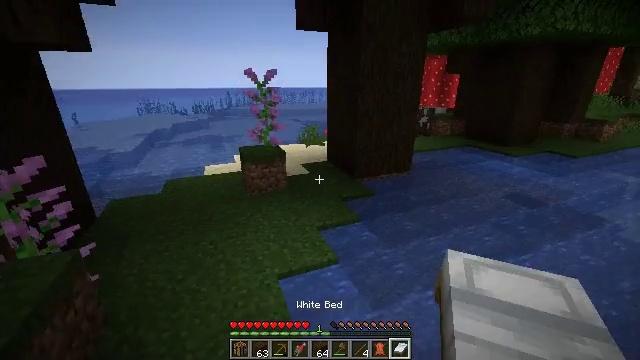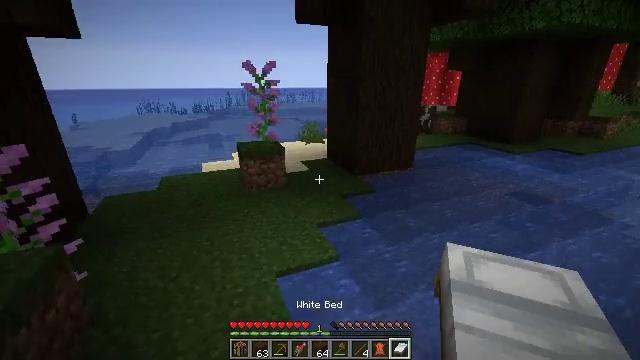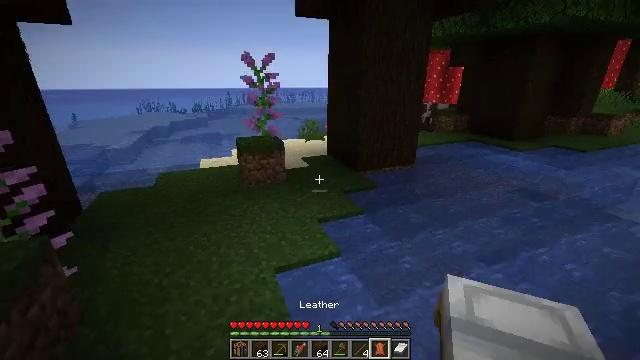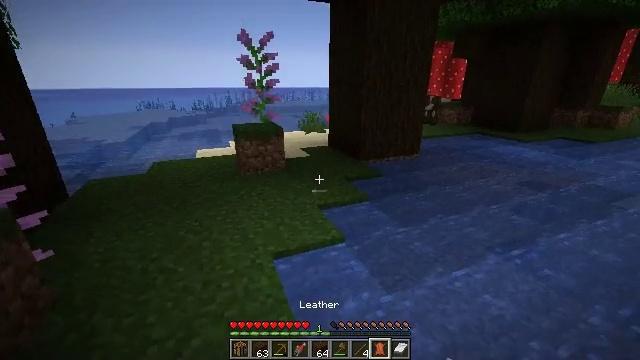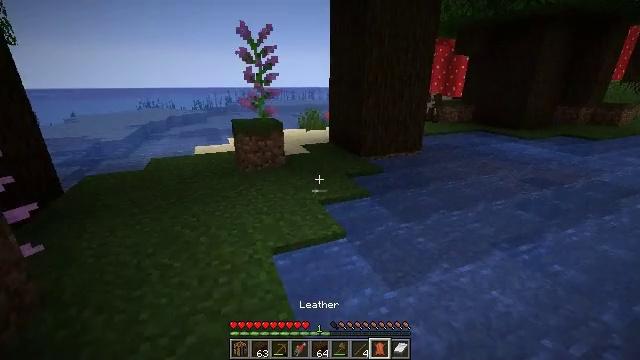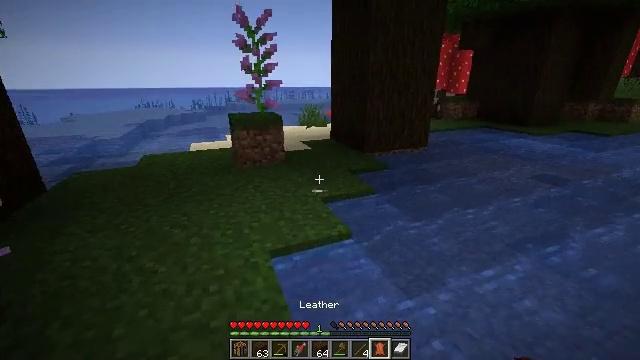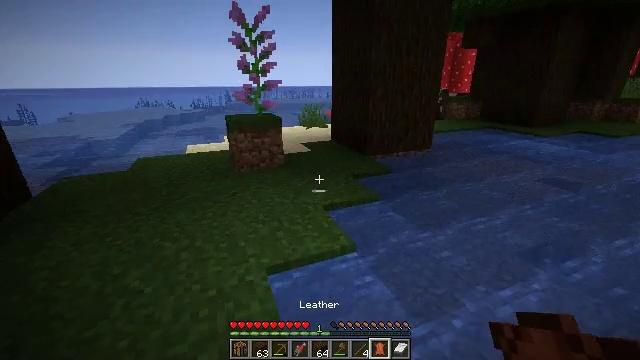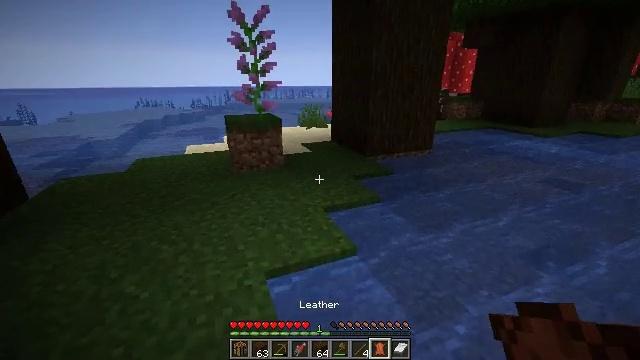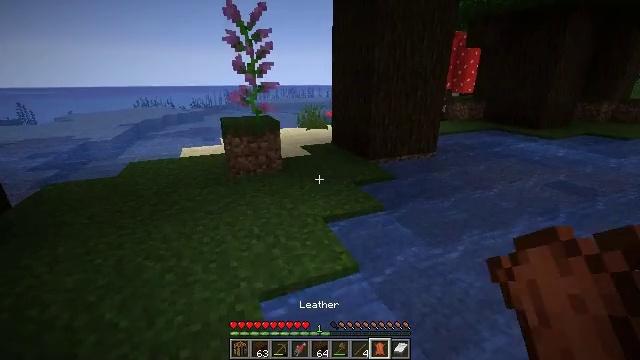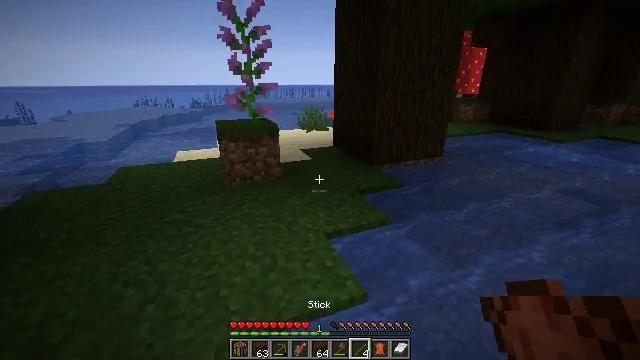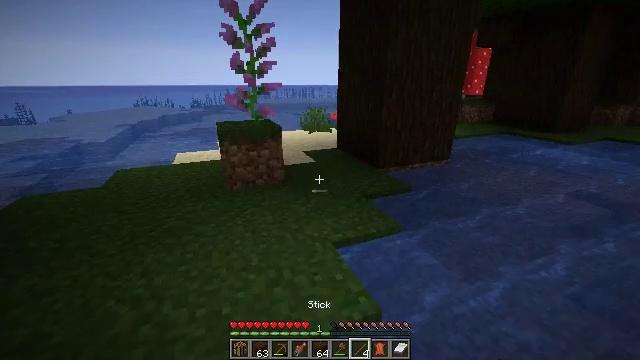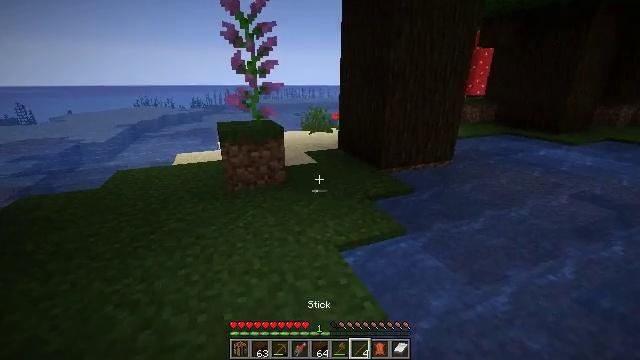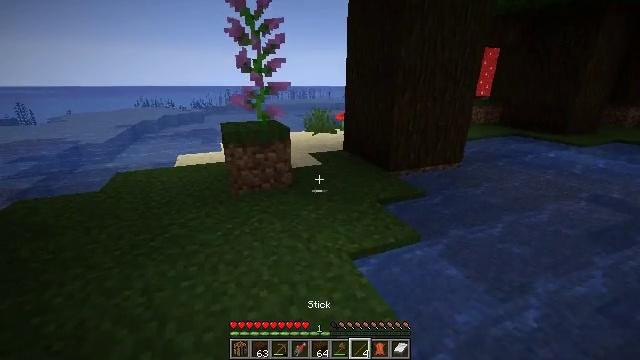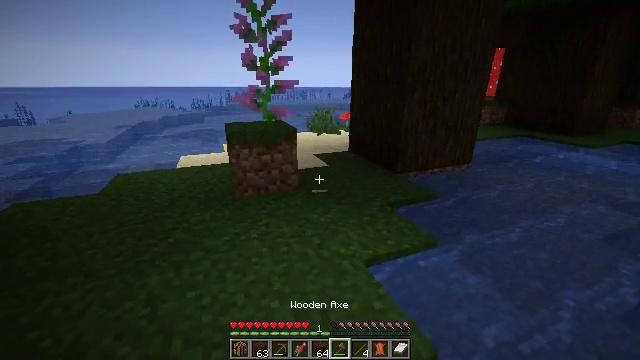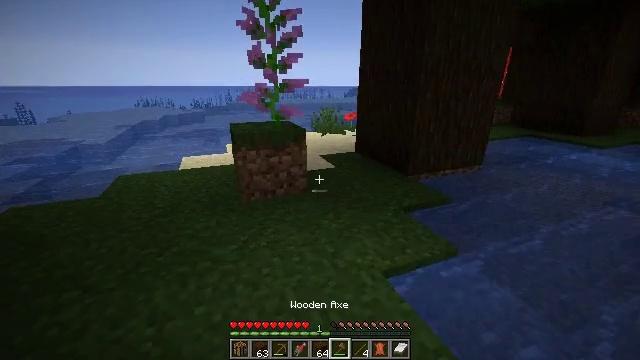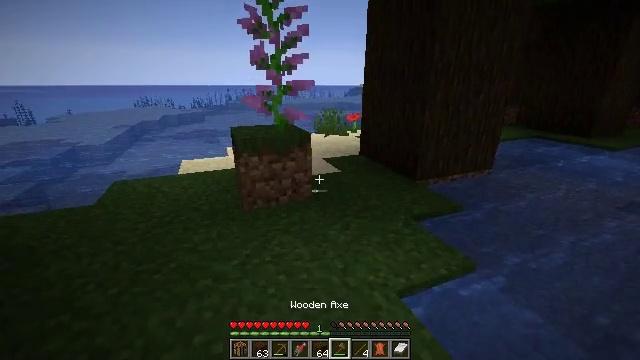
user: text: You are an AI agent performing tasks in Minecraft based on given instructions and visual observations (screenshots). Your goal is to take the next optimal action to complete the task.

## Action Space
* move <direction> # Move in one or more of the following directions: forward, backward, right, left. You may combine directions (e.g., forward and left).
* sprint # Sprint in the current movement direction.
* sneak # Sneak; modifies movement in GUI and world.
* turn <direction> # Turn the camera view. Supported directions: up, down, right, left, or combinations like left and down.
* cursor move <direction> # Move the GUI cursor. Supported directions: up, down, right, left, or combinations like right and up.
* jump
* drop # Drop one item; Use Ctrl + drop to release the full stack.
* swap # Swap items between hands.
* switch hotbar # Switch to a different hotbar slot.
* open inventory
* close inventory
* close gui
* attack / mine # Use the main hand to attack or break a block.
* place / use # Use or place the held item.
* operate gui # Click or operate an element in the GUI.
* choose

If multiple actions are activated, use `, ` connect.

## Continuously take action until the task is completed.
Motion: motion action
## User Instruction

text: Hunt animals.
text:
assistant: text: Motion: move forward and move left
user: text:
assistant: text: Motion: move forward and move left
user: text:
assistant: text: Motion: move forward
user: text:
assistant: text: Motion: move forward
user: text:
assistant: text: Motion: move forward
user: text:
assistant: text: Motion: move forward
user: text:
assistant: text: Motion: move forward
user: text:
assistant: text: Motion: move forward
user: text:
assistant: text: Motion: move forward and move left
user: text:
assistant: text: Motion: move forward and move left
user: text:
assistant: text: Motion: move forward and move left
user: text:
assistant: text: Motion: move forward and move left
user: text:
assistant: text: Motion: move forward and move left
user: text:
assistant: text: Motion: move forward
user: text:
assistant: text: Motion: move forward
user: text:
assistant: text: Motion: move forward
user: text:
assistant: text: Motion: move forward and move left
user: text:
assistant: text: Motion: move forward and move left
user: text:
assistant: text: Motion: move forward and move left
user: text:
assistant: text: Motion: move forward and move left
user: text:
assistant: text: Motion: move forward
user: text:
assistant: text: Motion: move forward
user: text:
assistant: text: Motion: move forward
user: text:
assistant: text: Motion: move forward
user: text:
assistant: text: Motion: move forward
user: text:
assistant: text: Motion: move forward, jump
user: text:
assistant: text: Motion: move forward, jump
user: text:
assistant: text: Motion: move forward, jump
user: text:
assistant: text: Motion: move forward, jump
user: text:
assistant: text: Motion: move forward